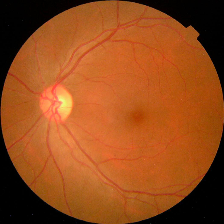
Diabetic retinopathy grade: No DR